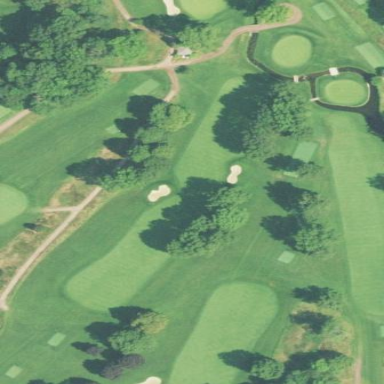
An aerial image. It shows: Golf fairway surrounded by grass.